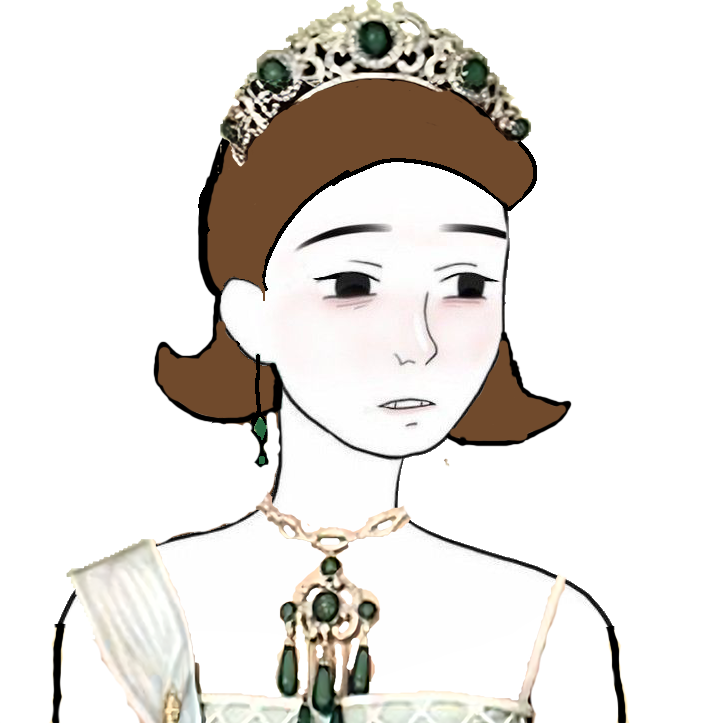
Label: 5_Doomer_Girl